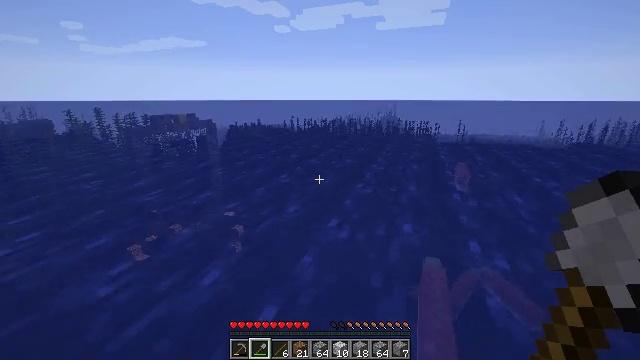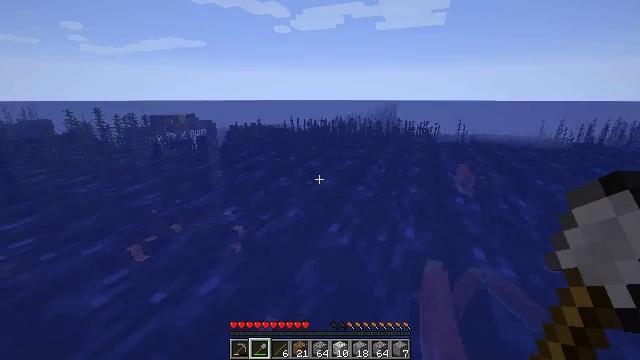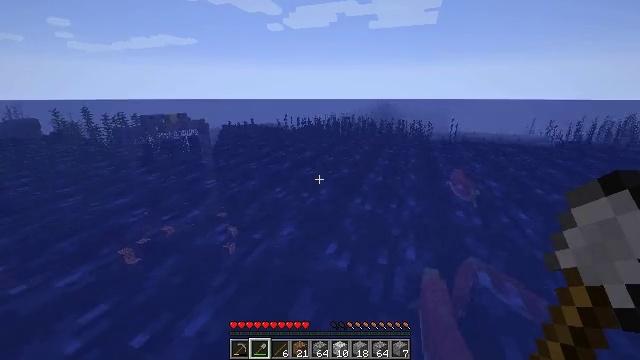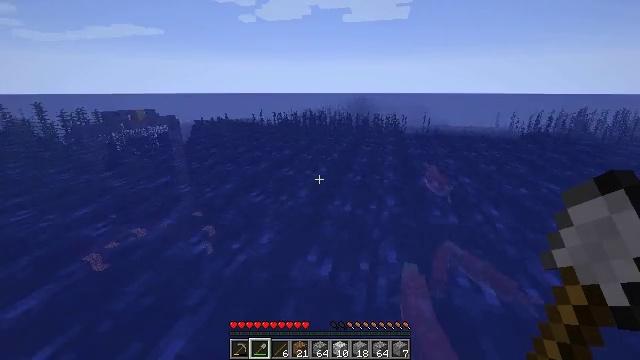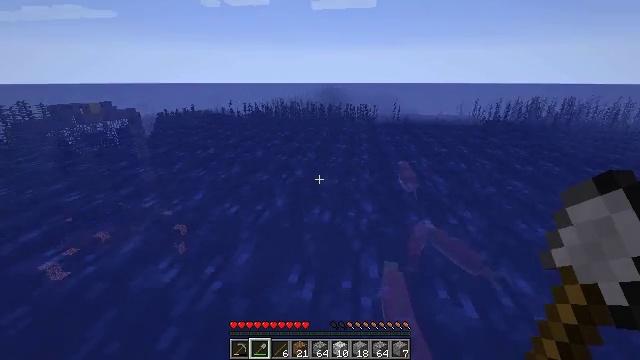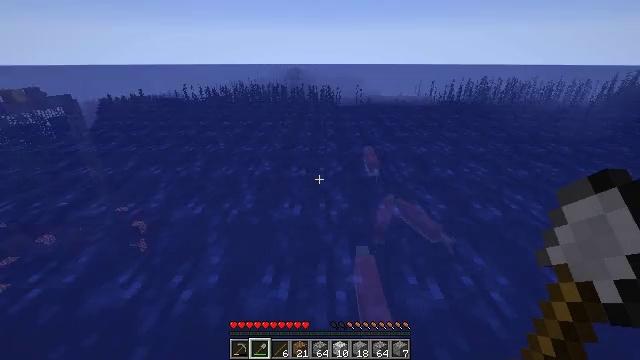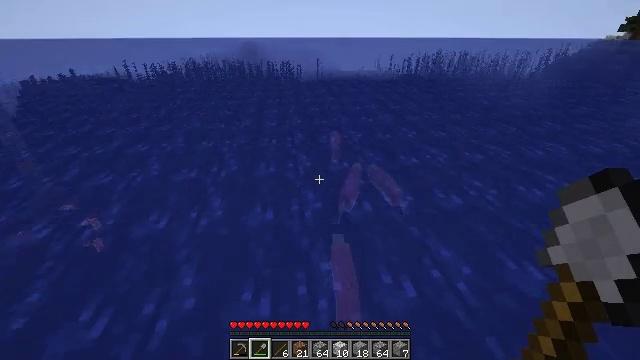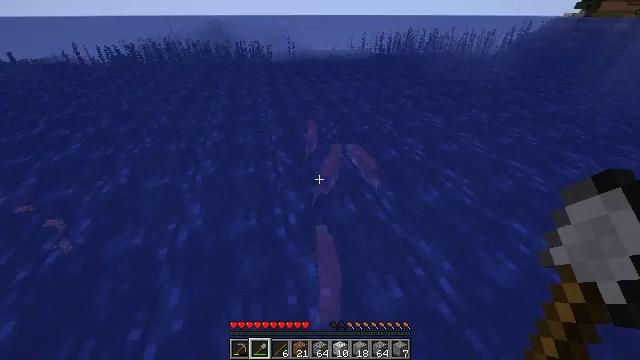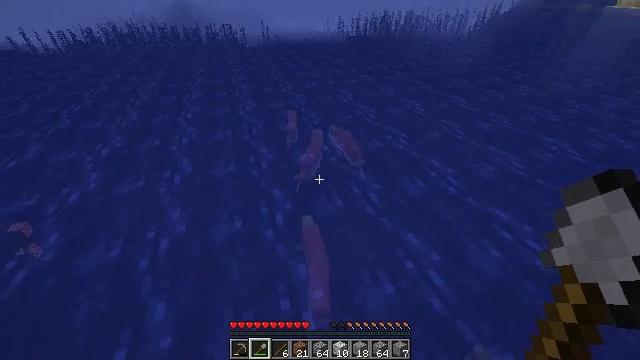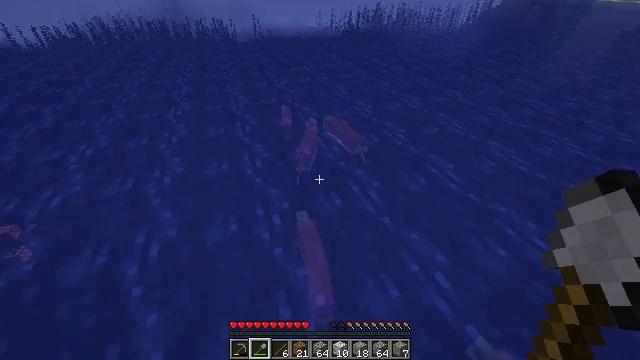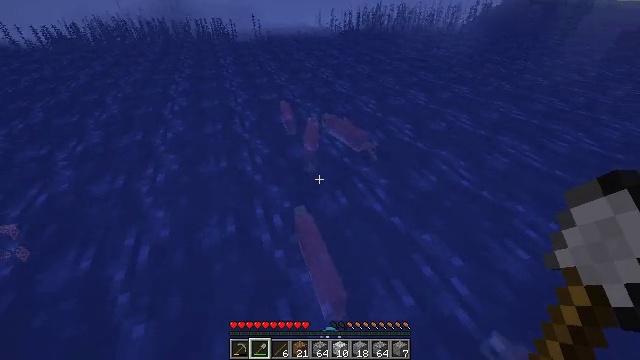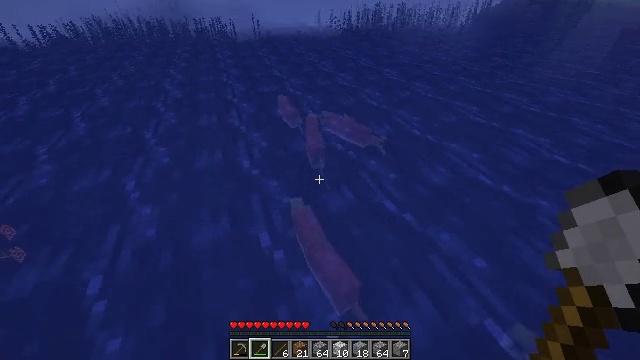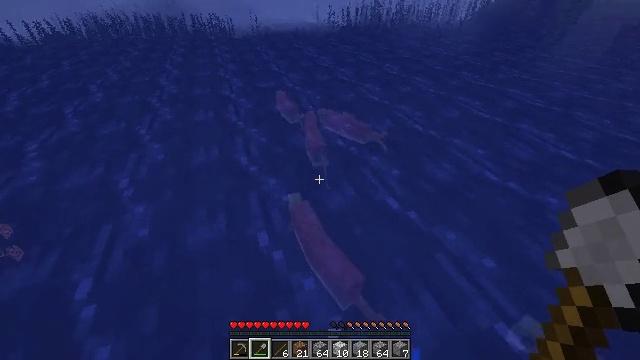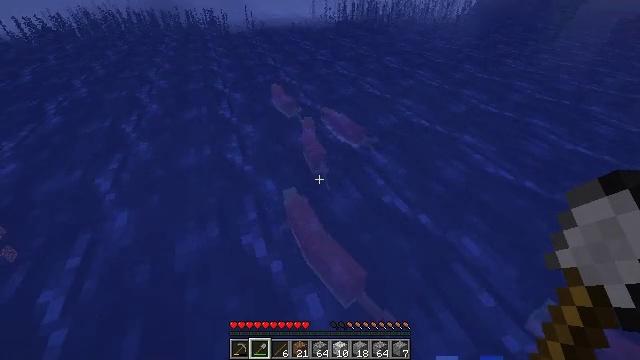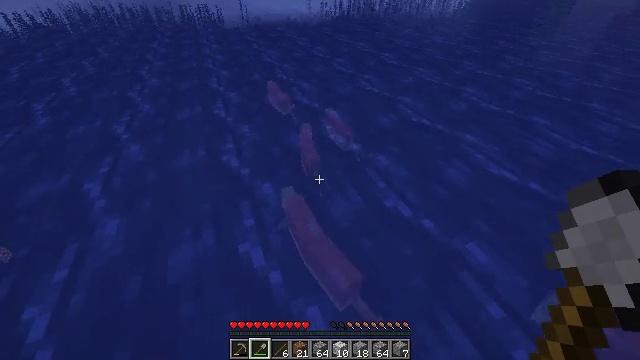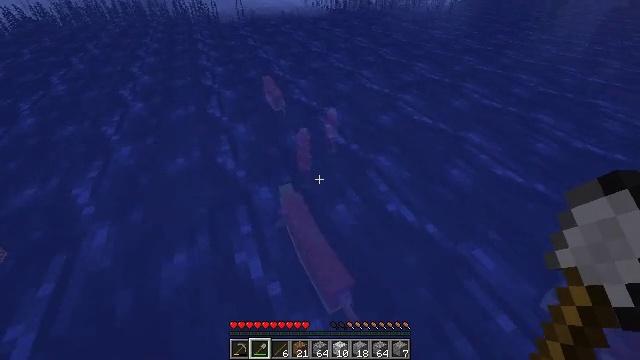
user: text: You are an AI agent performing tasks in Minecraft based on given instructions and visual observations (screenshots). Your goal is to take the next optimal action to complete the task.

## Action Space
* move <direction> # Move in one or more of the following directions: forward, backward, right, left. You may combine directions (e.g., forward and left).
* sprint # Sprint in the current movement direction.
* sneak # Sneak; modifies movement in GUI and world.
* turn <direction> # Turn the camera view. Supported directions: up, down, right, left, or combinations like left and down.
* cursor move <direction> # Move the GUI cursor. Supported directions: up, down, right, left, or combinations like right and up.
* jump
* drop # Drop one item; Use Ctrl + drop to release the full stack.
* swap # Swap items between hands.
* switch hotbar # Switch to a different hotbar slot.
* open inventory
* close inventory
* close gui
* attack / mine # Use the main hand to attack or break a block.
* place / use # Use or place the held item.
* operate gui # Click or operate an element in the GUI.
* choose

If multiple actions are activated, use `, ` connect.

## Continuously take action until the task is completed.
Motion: motion action
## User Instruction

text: Kill the salmon.
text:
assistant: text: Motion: move forward, jump
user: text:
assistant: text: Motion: move forward, turn right, jump
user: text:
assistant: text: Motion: move forward, turn right and down, jump
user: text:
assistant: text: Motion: move forward, turn right and down, jump
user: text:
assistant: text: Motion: move forward, turn right and down, jump
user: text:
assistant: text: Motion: move forward, turn right and down, jump
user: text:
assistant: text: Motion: move forward, turn right and down, jump
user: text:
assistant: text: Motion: move forward, turn right and down, jump
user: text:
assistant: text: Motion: move forward, turn right, jump
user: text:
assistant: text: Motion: move forward, jump
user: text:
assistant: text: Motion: move forward, jump
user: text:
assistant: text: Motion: move forward, jump
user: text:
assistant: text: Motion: move forward, jump
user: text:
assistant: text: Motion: move forward, jump
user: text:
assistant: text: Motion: move forward, turn down
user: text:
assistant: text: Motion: move forward
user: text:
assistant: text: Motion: move forward
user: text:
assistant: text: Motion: move forward
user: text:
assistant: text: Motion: move forward
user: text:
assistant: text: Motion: move forward, turn left
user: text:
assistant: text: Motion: move forward, turn left and down
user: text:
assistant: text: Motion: move forward, turn left and down
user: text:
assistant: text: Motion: move forward
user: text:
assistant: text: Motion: move forward
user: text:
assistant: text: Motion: move forward
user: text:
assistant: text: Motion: move forward, turn left
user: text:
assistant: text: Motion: move forward, turn left
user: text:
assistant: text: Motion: move forward, turn left and down
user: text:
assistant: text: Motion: move forward, turn left and down
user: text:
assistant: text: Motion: move forward, turn left and down